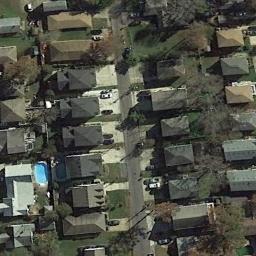
Label: residential